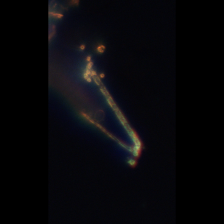
Taxon: Psuedo-nitzschia
Group: Diatoms